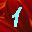
Label: 1